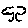
Label: tree